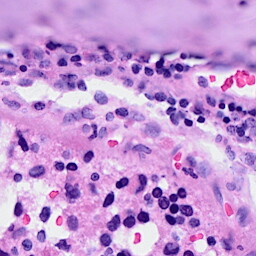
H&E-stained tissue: Breast